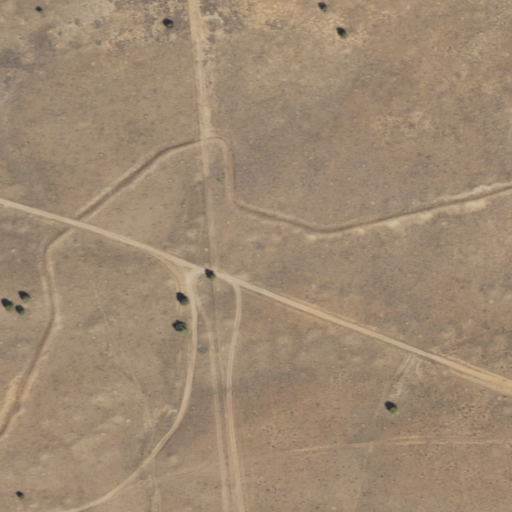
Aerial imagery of valley in Arizona named Williamson Valley containing shrub, open development, and grassland